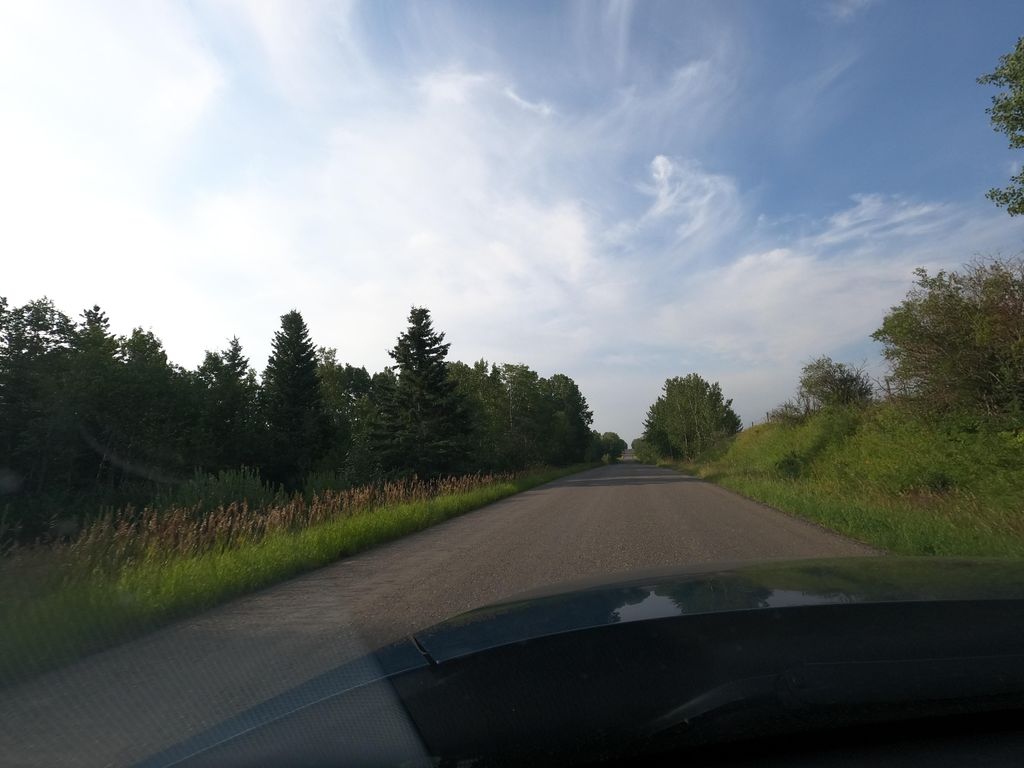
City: calgary